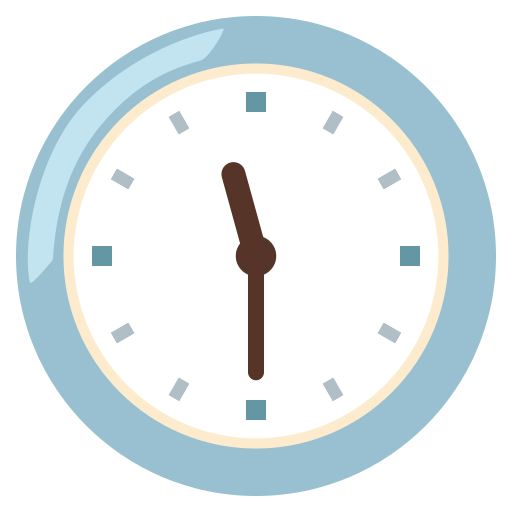
Emoji: 🕦